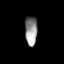
Tissue: prostate
Cell type: T cells
Senescence score: 0.2723
Nuclear area (px): 354
Mean DAPI intensity: 145.302